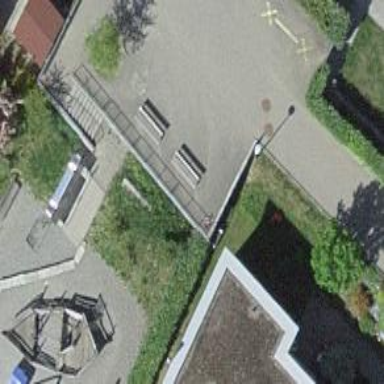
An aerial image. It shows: Bench.